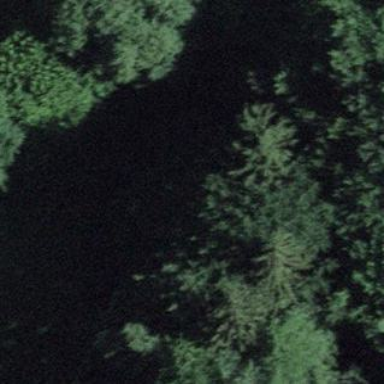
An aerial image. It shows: Forest area.